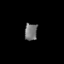
Tissue: skin
Cell type: Epithelial cells
Senescence score: 0.2372
Nuclear area (px): 211
Mean DAPI intensity: 118.028